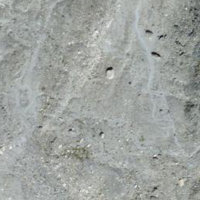
EUNIS habitat code: 48
Species observed at this site:
Eristalis tenax